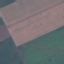
Land use / land cover: AnnualCrop